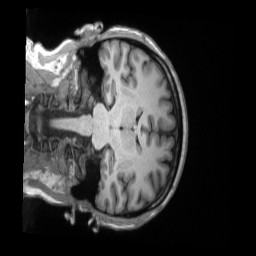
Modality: T1w
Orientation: coronal
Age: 27
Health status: ill
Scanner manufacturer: siemens
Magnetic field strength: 3 T
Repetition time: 2.2 s
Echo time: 0.00157 s